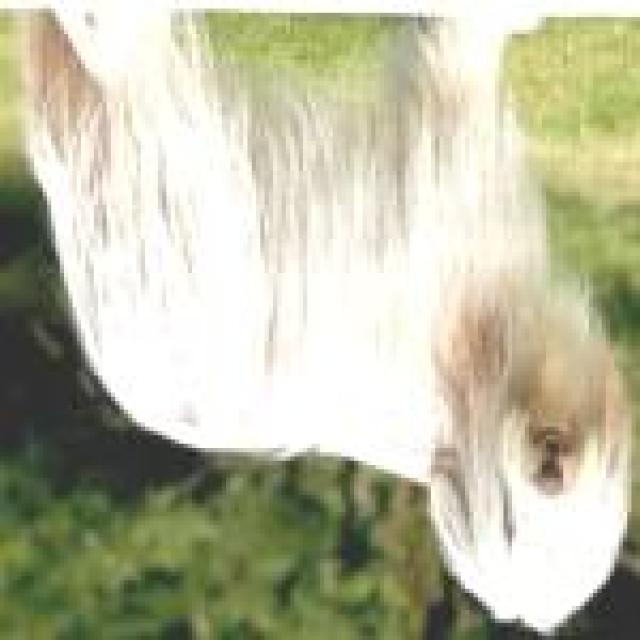
Healthy canine skin — no visible lesions, inflammation, or abnormalities. The skin and coat appear normal.